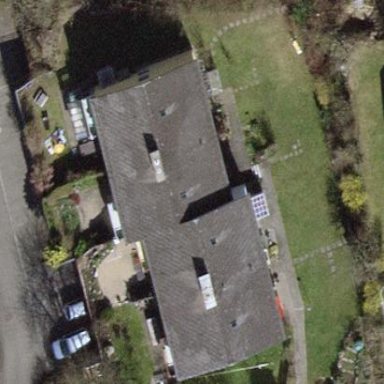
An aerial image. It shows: Building with tile roof.